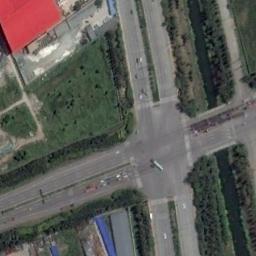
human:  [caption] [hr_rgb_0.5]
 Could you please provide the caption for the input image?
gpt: An intersection with normal traffic is between some green areas and a river is next to the intersection .

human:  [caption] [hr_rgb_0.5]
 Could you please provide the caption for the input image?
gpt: There are few cars in four directions at the intersection .

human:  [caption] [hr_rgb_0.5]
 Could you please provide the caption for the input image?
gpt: There are many buildings and many trees around the intersection .

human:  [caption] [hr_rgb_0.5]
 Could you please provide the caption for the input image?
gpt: There are a lot of cars at the intersection .

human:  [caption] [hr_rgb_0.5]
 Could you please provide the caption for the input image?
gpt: There are green lawns and a river beside the intersection .